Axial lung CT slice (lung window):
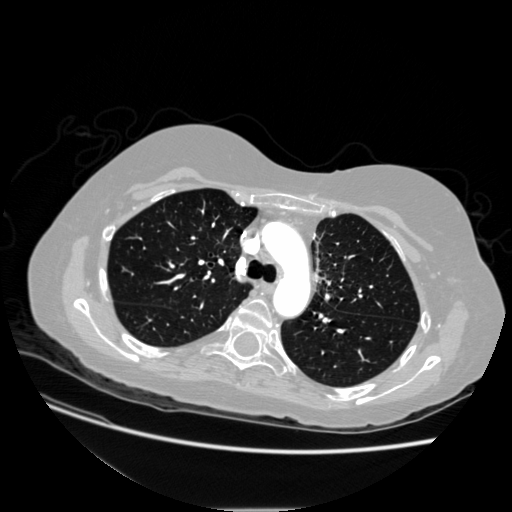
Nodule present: no